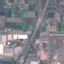
Land use / land cover: Highway